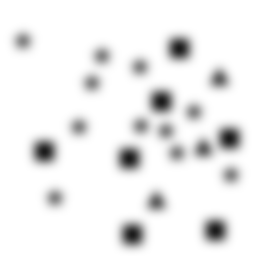
Squares: 7
Triangles: 3
Stars: 11
Total shapes: 21